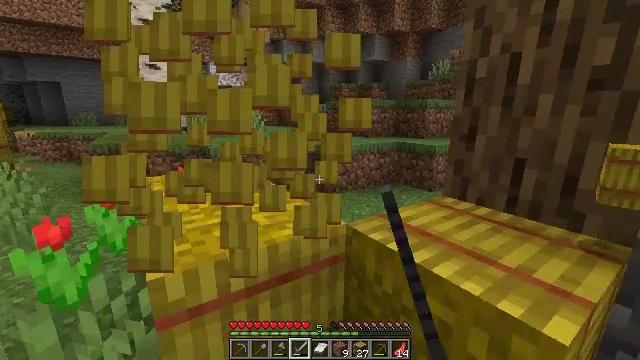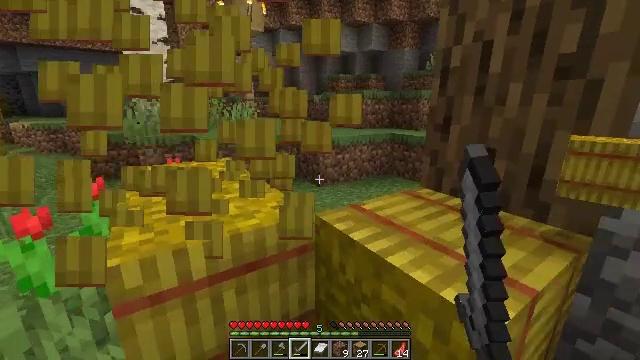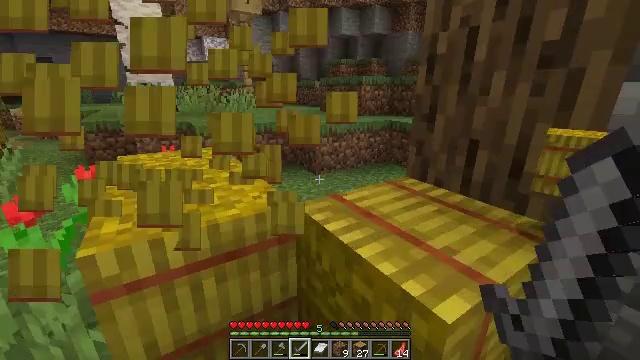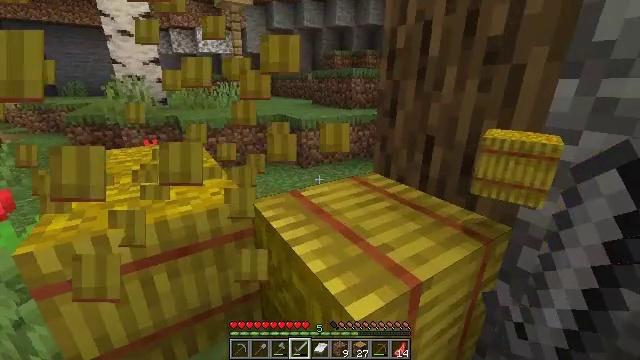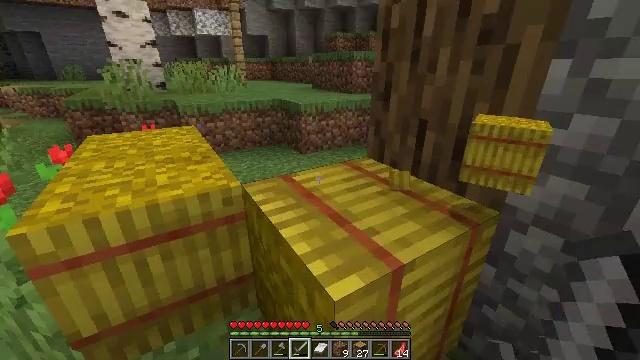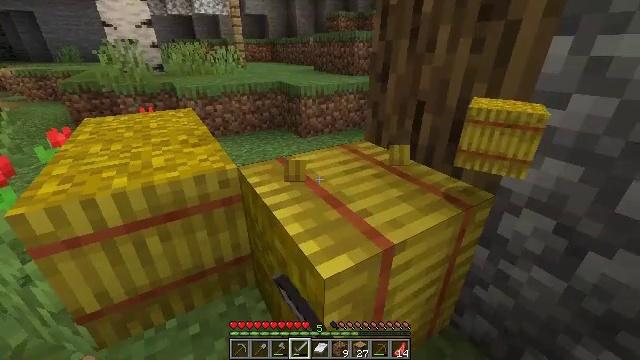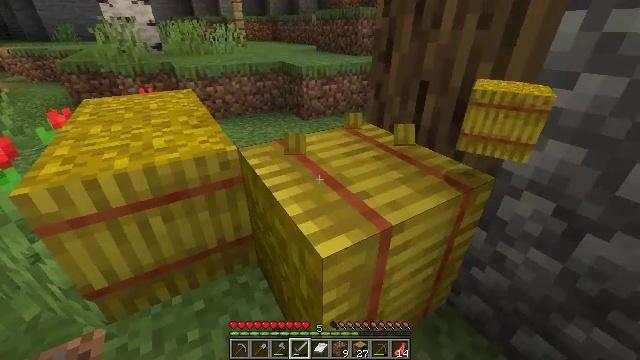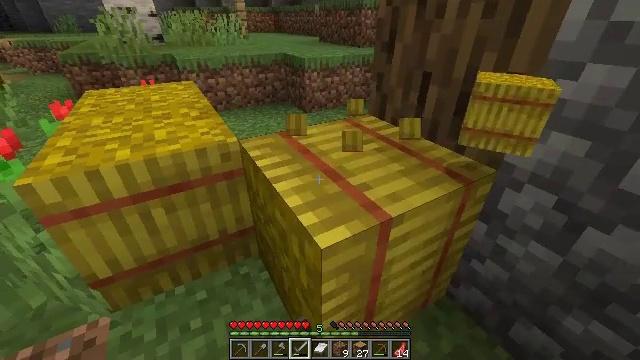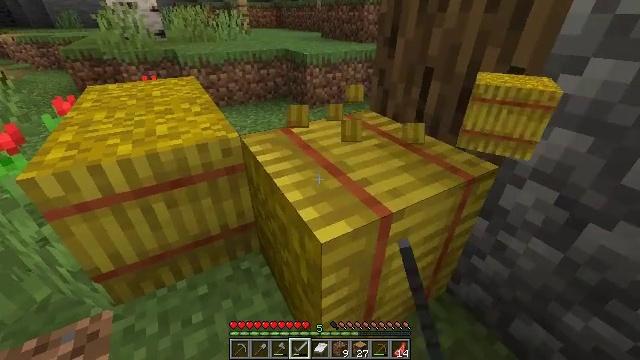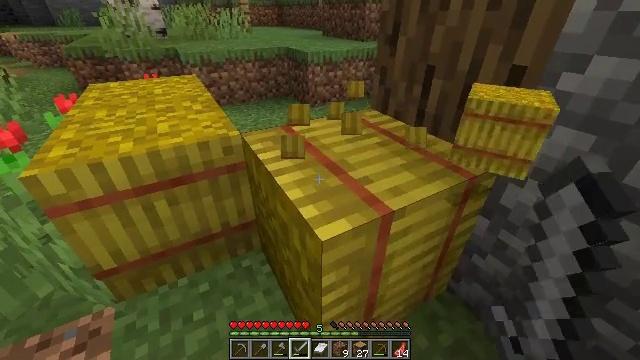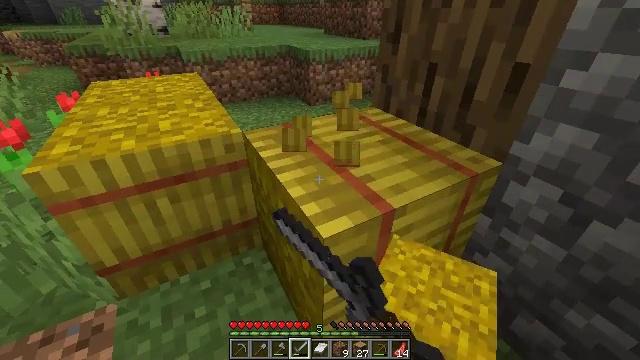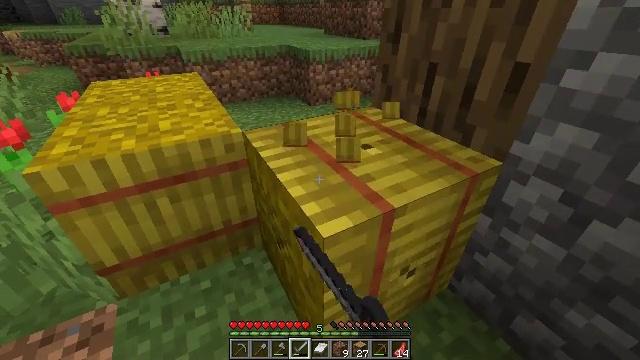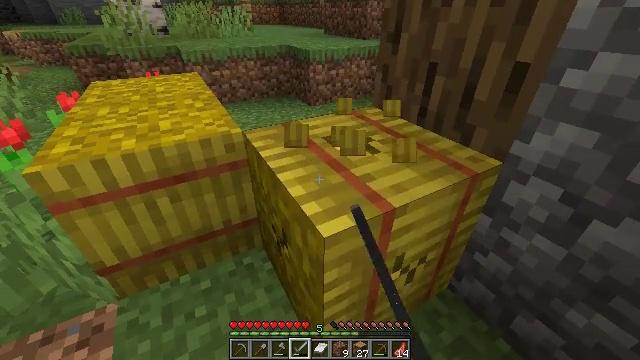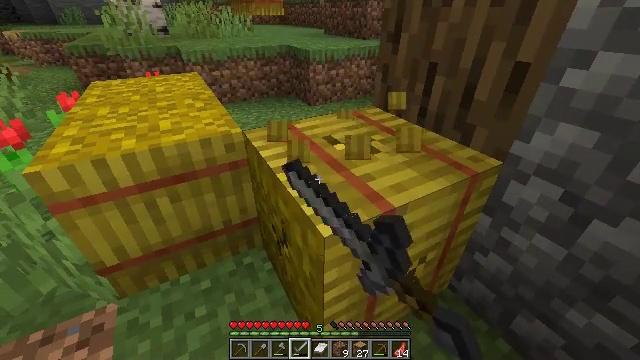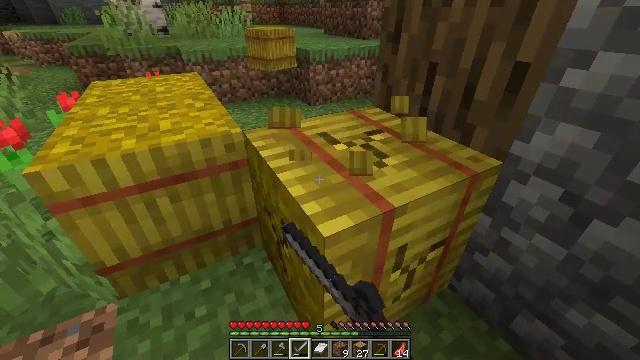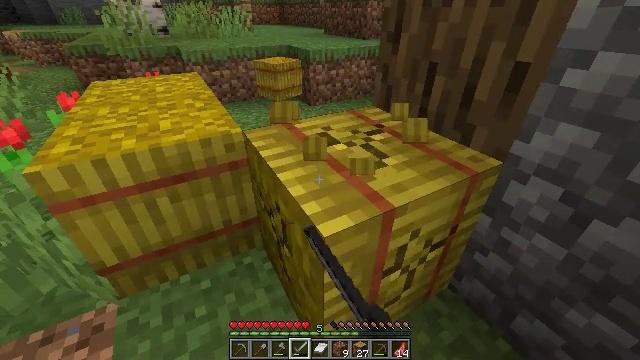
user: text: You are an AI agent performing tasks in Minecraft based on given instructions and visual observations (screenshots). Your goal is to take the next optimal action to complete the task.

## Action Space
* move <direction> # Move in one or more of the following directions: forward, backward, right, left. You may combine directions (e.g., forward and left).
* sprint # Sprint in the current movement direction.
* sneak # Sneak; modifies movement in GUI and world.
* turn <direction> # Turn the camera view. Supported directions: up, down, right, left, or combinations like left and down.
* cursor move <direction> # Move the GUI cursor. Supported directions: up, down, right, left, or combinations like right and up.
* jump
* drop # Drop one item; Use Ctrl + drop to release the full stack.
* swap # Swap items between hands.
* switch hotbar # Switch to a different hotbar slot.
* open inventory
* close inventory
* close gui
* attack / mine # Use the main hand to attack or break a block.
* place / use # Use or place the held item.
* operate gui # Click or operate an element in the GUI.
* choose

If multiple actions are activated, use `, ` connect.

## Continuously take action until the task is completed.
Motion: motion action
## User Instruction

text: Collect a hay block for crafting.
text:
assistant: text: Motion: move right, turn down, attack / mine
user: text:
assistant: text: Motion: move right, turn down, attack / mine
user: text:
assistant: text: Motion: turn down, attack / mine
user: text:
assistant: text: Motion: turn down, attack / mine
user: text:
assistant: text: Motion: turn down, attack / mine
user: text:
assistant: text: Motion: turn down, attack / mine
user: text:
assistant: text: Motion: turn down, attack / mine
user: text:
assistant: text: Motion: attack / mine
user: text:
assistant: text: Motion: attack / mine
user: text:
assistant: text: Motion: attack / mine
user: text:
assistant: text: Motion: attack / mine
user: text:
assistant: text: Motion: attack / mine
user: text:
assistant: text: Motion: attack / mine
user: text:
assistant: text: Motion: attack / mine
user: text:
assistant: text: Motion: attack / mine
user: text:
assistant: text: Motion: attack / mine
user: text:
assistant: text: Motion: attack / mine
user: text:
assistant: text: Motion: attack / mine
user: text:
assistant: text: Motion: attack / mine
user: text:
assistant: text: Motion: attack / mine
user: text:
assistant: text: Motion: attack / mine
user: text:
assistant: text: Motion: attack / mine
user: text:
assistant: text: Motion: attack / mine
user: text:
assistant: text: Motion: attack / mine
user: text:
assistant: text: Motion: turn left, attack / mine
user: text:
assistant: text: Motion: move right, turn left, attack / mine
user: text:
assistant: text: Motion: move forward and move right, turn left, attack / mine
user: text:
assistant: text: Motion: move forward and move right, turn left, attack / mine
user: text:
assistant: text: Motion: move forward and move right, turn left, attack / mine
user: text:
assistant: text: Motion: move forward, turn left, attack / mine